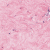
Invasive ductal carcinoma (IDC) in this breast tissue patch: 0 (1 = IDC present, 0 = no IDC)